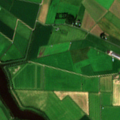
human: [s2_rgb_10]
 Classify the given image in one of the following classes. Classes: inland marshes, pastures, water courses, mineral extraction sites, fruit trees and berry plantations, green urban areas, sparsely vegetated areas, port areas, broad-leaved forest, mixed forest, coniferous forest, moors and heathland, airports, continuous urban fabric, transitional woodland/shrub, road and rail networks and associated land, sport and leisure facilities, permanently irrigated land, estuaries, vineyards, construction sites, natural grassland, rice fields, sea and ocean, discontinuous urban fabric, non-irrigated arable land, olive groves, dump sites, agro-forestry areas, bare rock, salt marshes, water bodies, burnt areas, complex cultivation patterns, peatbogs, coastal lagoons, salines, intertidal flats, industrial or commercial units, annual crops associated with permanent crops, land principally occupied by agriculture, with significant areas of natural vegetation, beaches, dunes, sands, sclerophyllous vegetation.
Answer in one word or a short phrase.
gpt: discontinuous urban fabric, non-irrigated arable land, water courses